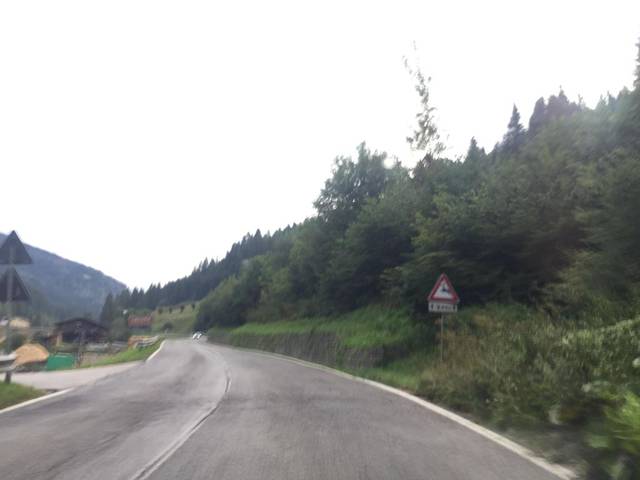
Region: Italy
Coordinates: 46.585, 12.523